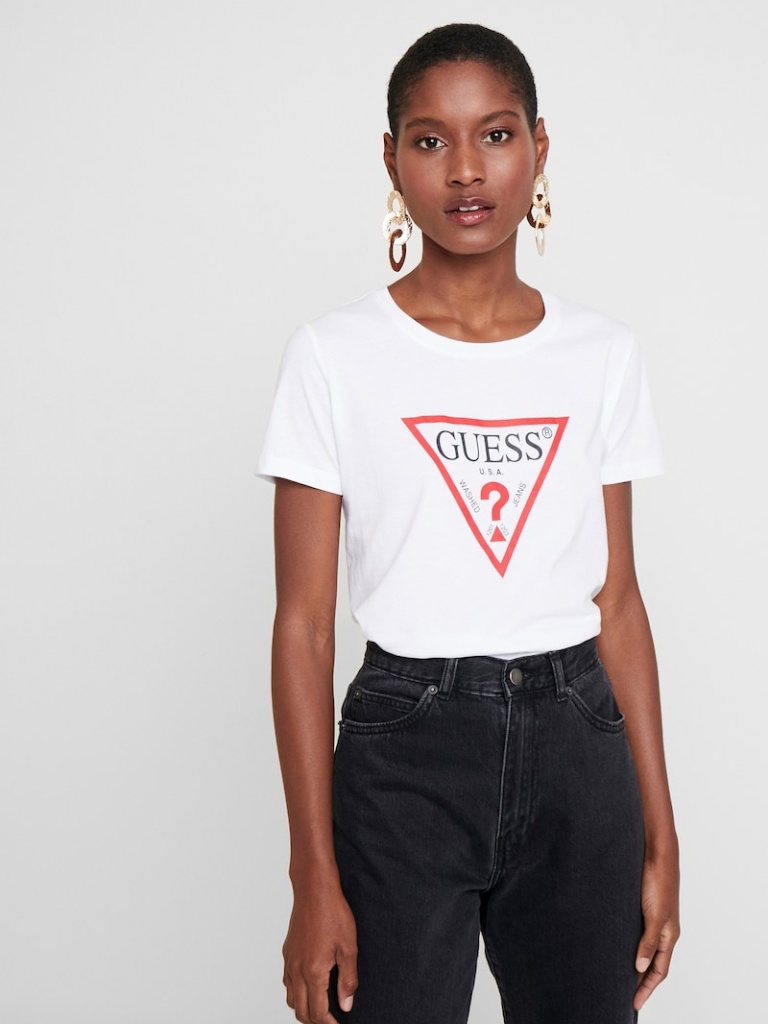
cotton tight short sleeve hip length Fully Tucked in crew t-shirt